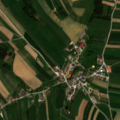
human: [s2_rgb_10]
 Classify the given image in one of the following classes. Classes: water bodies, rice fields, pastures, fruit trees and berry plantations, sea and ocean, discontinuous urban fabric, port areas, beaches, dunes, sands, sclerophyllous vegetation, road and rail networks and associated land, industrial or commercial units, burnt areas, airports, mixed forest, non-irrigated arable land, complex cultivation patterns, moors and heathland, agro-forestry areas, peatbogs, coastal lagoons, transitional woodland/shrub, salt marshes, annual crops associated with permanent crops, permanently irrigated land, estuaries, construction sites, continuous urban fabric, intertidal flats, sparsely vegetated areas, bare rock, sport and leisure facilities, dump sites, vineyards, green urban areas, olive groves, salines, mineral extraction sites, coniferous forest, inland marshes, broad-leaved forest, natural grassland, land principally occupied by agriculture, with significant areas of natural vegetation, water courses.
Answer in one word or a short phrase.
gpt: discontinuous urban fabric, non-irrigated arable land, land principally occupied by agriculture, with significant areas of natural vegetation, coniferous forest